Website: walmart
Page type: order-returns
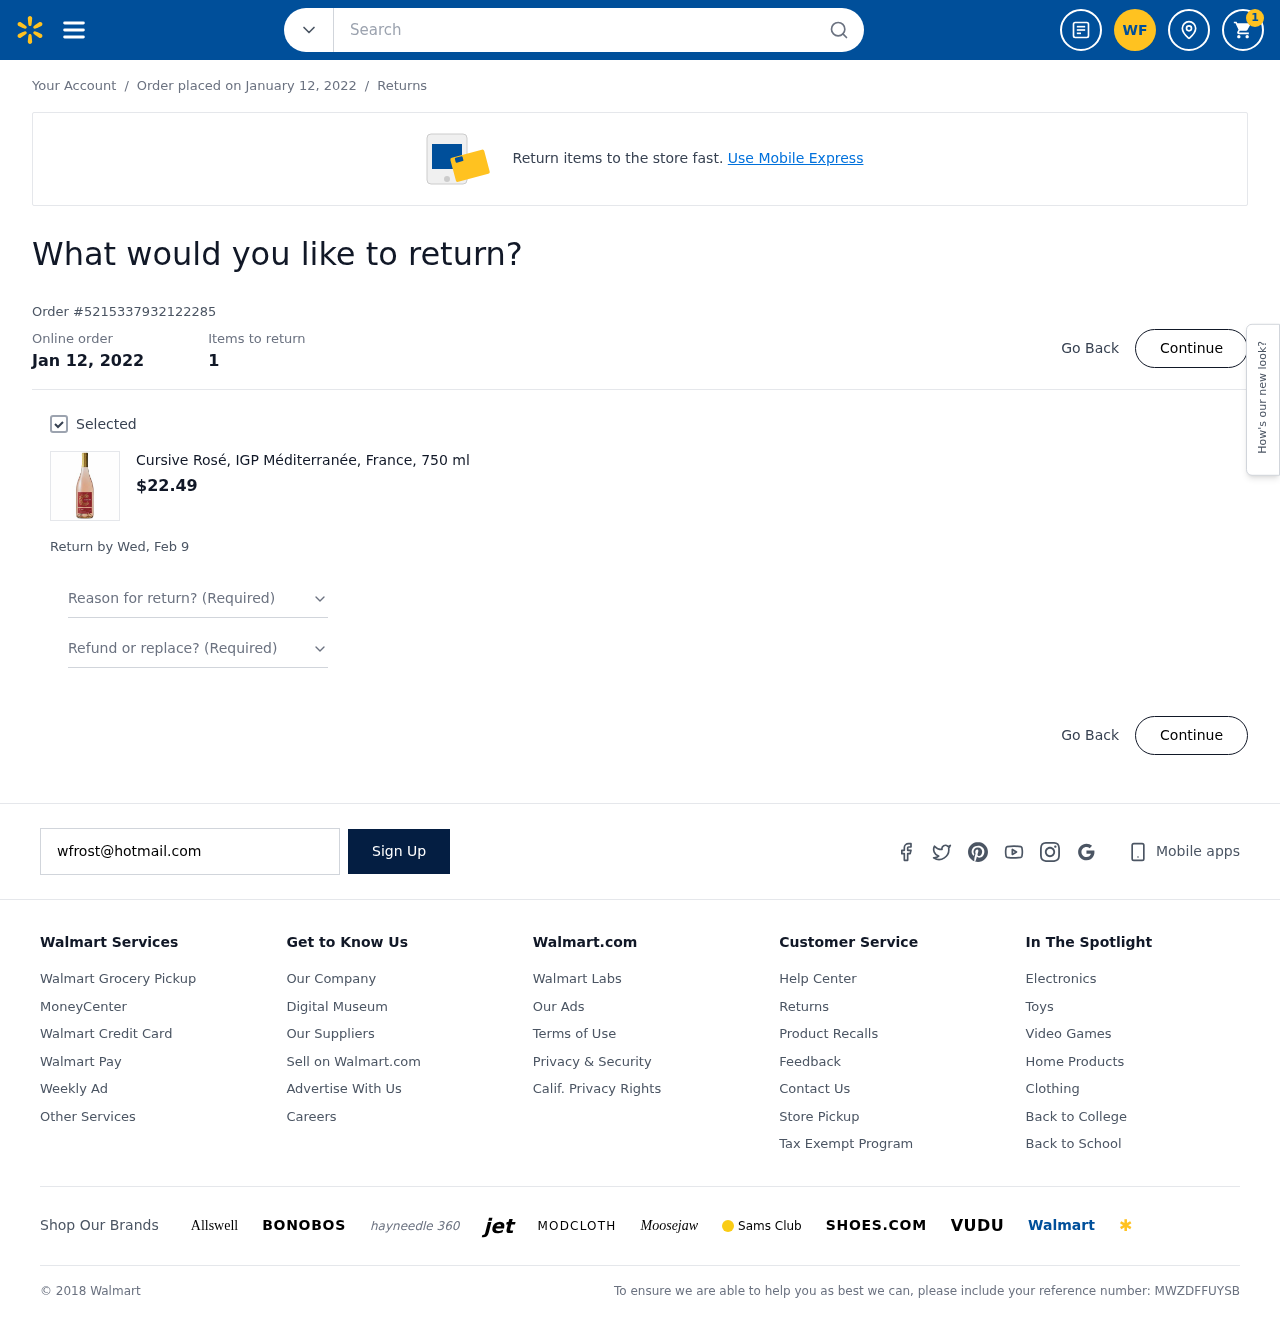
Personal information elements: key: PII_EMAIL
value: wfrost@hotmail.com
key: PII_INITIALS
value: WF
Product elements: key: PRODUCT1_NAME
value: Cursive Rosé, IGP Méditerranée, France, 750 ml
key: PRODUCT1_PRICE
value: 22.49
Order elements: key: ORDER_NUM_ITEMS
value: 1
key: ORDER_DATE
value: Order placed on January 12, 2022
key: ORDER_DATE
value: Jan 12, 2022
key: ORDER_ID
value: Order #5215337932122285
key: ORDER_RETURN_BY_DATE
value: Return by Wed, Feb 9
Search elements: key: HEADER_SEARCH
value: Search